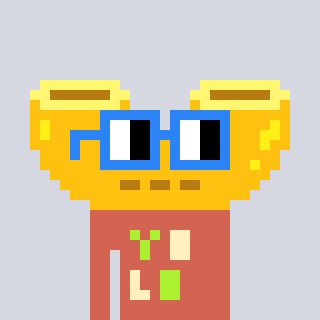
a pixel art character with square blue glasses, a macaroni-shaped head and a peachy-colored body on a cool background